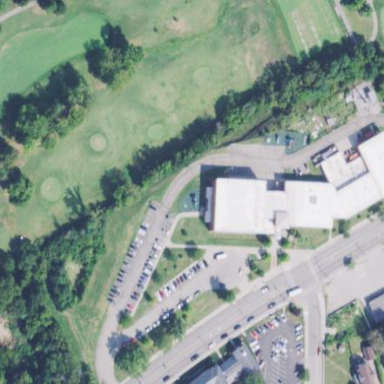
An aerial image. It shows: Grassy area used as driving range for golf.